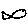
Label: fish